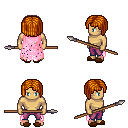
a pixel art fantasy rpg character, male body template, human, tanned skin, pink tattered cape, magenta pants, dark blonde pageboy hairstyle, brown slippers, spear, four views (front, back, left, right), 2x2 character sprite sheet, small pixel art, hard edges, no anti-aliasing